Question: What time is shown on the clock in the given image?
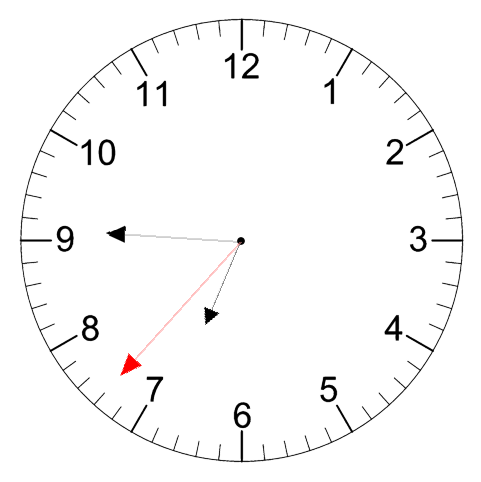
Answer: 06:45:37